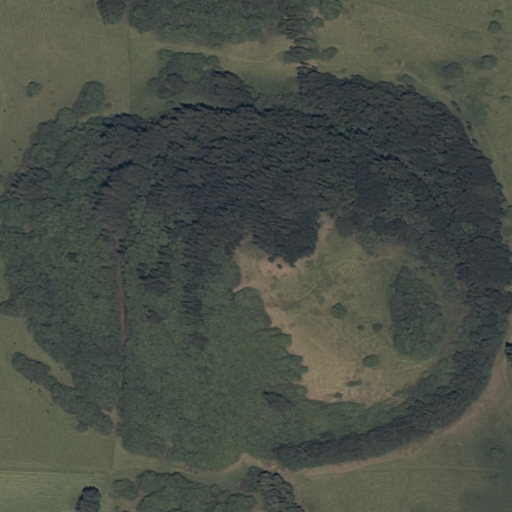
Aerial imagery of mountain in Hawaii named Puu Mamo containing only unknown